Question: I have a property grid that i wanna change readonly attribute of some of its items at run-time.
Changing readonly for simple items is easy and i have no problem there, my problem is i cannot change readonly for hierarchical items like latitude and longitude in picture below. I even tried to make the whole "Position" category readonly but it didn't seem to help.

Side question: Is there any way to put some items in a group (like this position item) without wrapping them in a class?
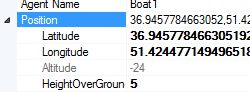
Answer: Yes! This could be helpful!
'''
public class Member
{
string name;
bool isMarried;
string spouseName;
public string Name
{
get { return name; }
set { name = value; }
}
[System.ComponentModel.RefreshProperties(RefreshProperties.All)]
public bool IsMarried
{
get { return isMarried; }
set
{
isMarried = value;
bool newValue = !value;
PropertyDescriptor descriptor = TypeDescriptor.GetProperties(this.GetType())["SpouseName"];
ReadOnlyAttribute attrib = (ReadOnlyAttribute)descriptor.Attributes[typeof(ReadOnlyAttribute)];
FieldInfo isReadOnly = attrib.GetType().GetField("isReadOnly", BindingFlags.NonPublic | BindingFlags.Instance);
isReadOnly.SetValue(attrib, newValue);
}
}
[ReadOnly(true)]
public string SpouseName
{
get { return spouseName; }
set
{
spouseName = value;
}
}
}
'''